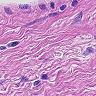
Metastatic tissue present: no